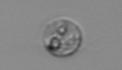
Label: Amoeba